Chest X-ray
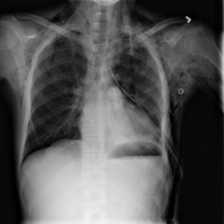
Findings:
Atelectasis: positive
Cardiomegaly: negative
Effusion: negative
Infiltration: negative
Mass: negative
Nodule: negative
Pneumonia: negative
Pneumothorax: positive
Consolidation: negative
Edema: negative
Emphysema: positive
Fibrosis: negative
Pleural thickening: negative
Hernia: negative